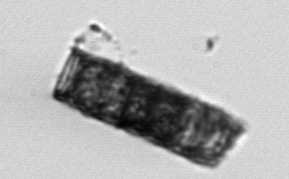
Label: Paralia_sulcata